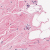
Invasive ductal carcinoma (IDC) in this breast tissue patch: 0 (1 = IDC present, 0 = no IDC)